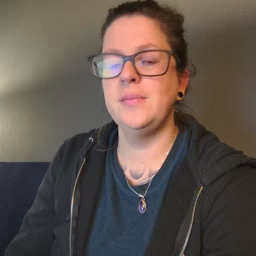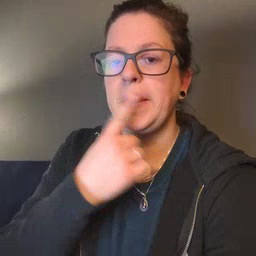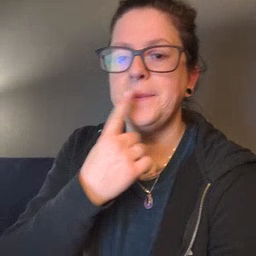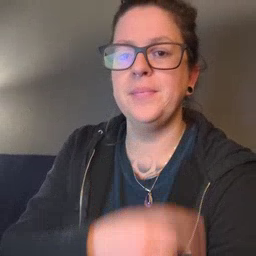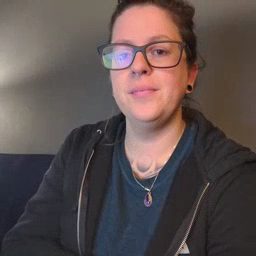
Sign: lips